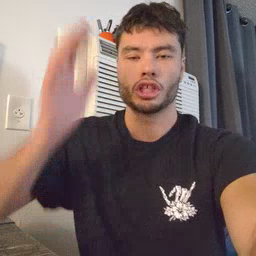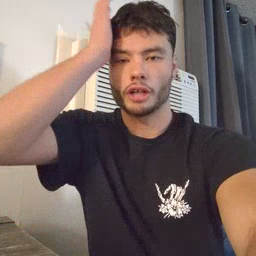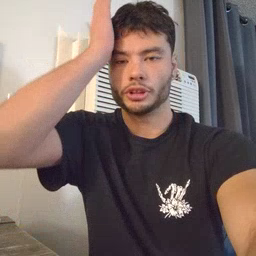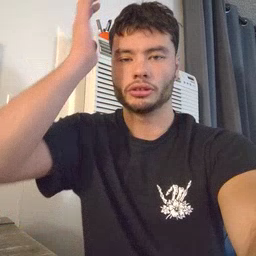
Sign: garbage